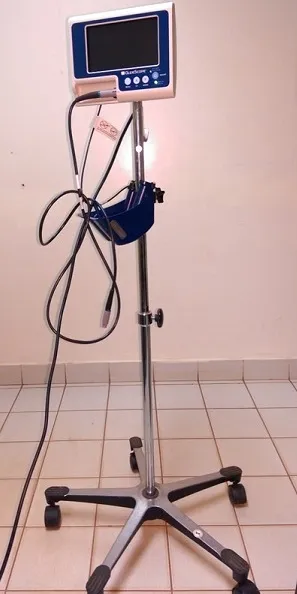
Video-laryngoscope (Glidescope).
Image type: radiology (x_ray)